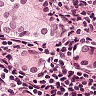
Metastatic tissue present: yes